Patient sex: M
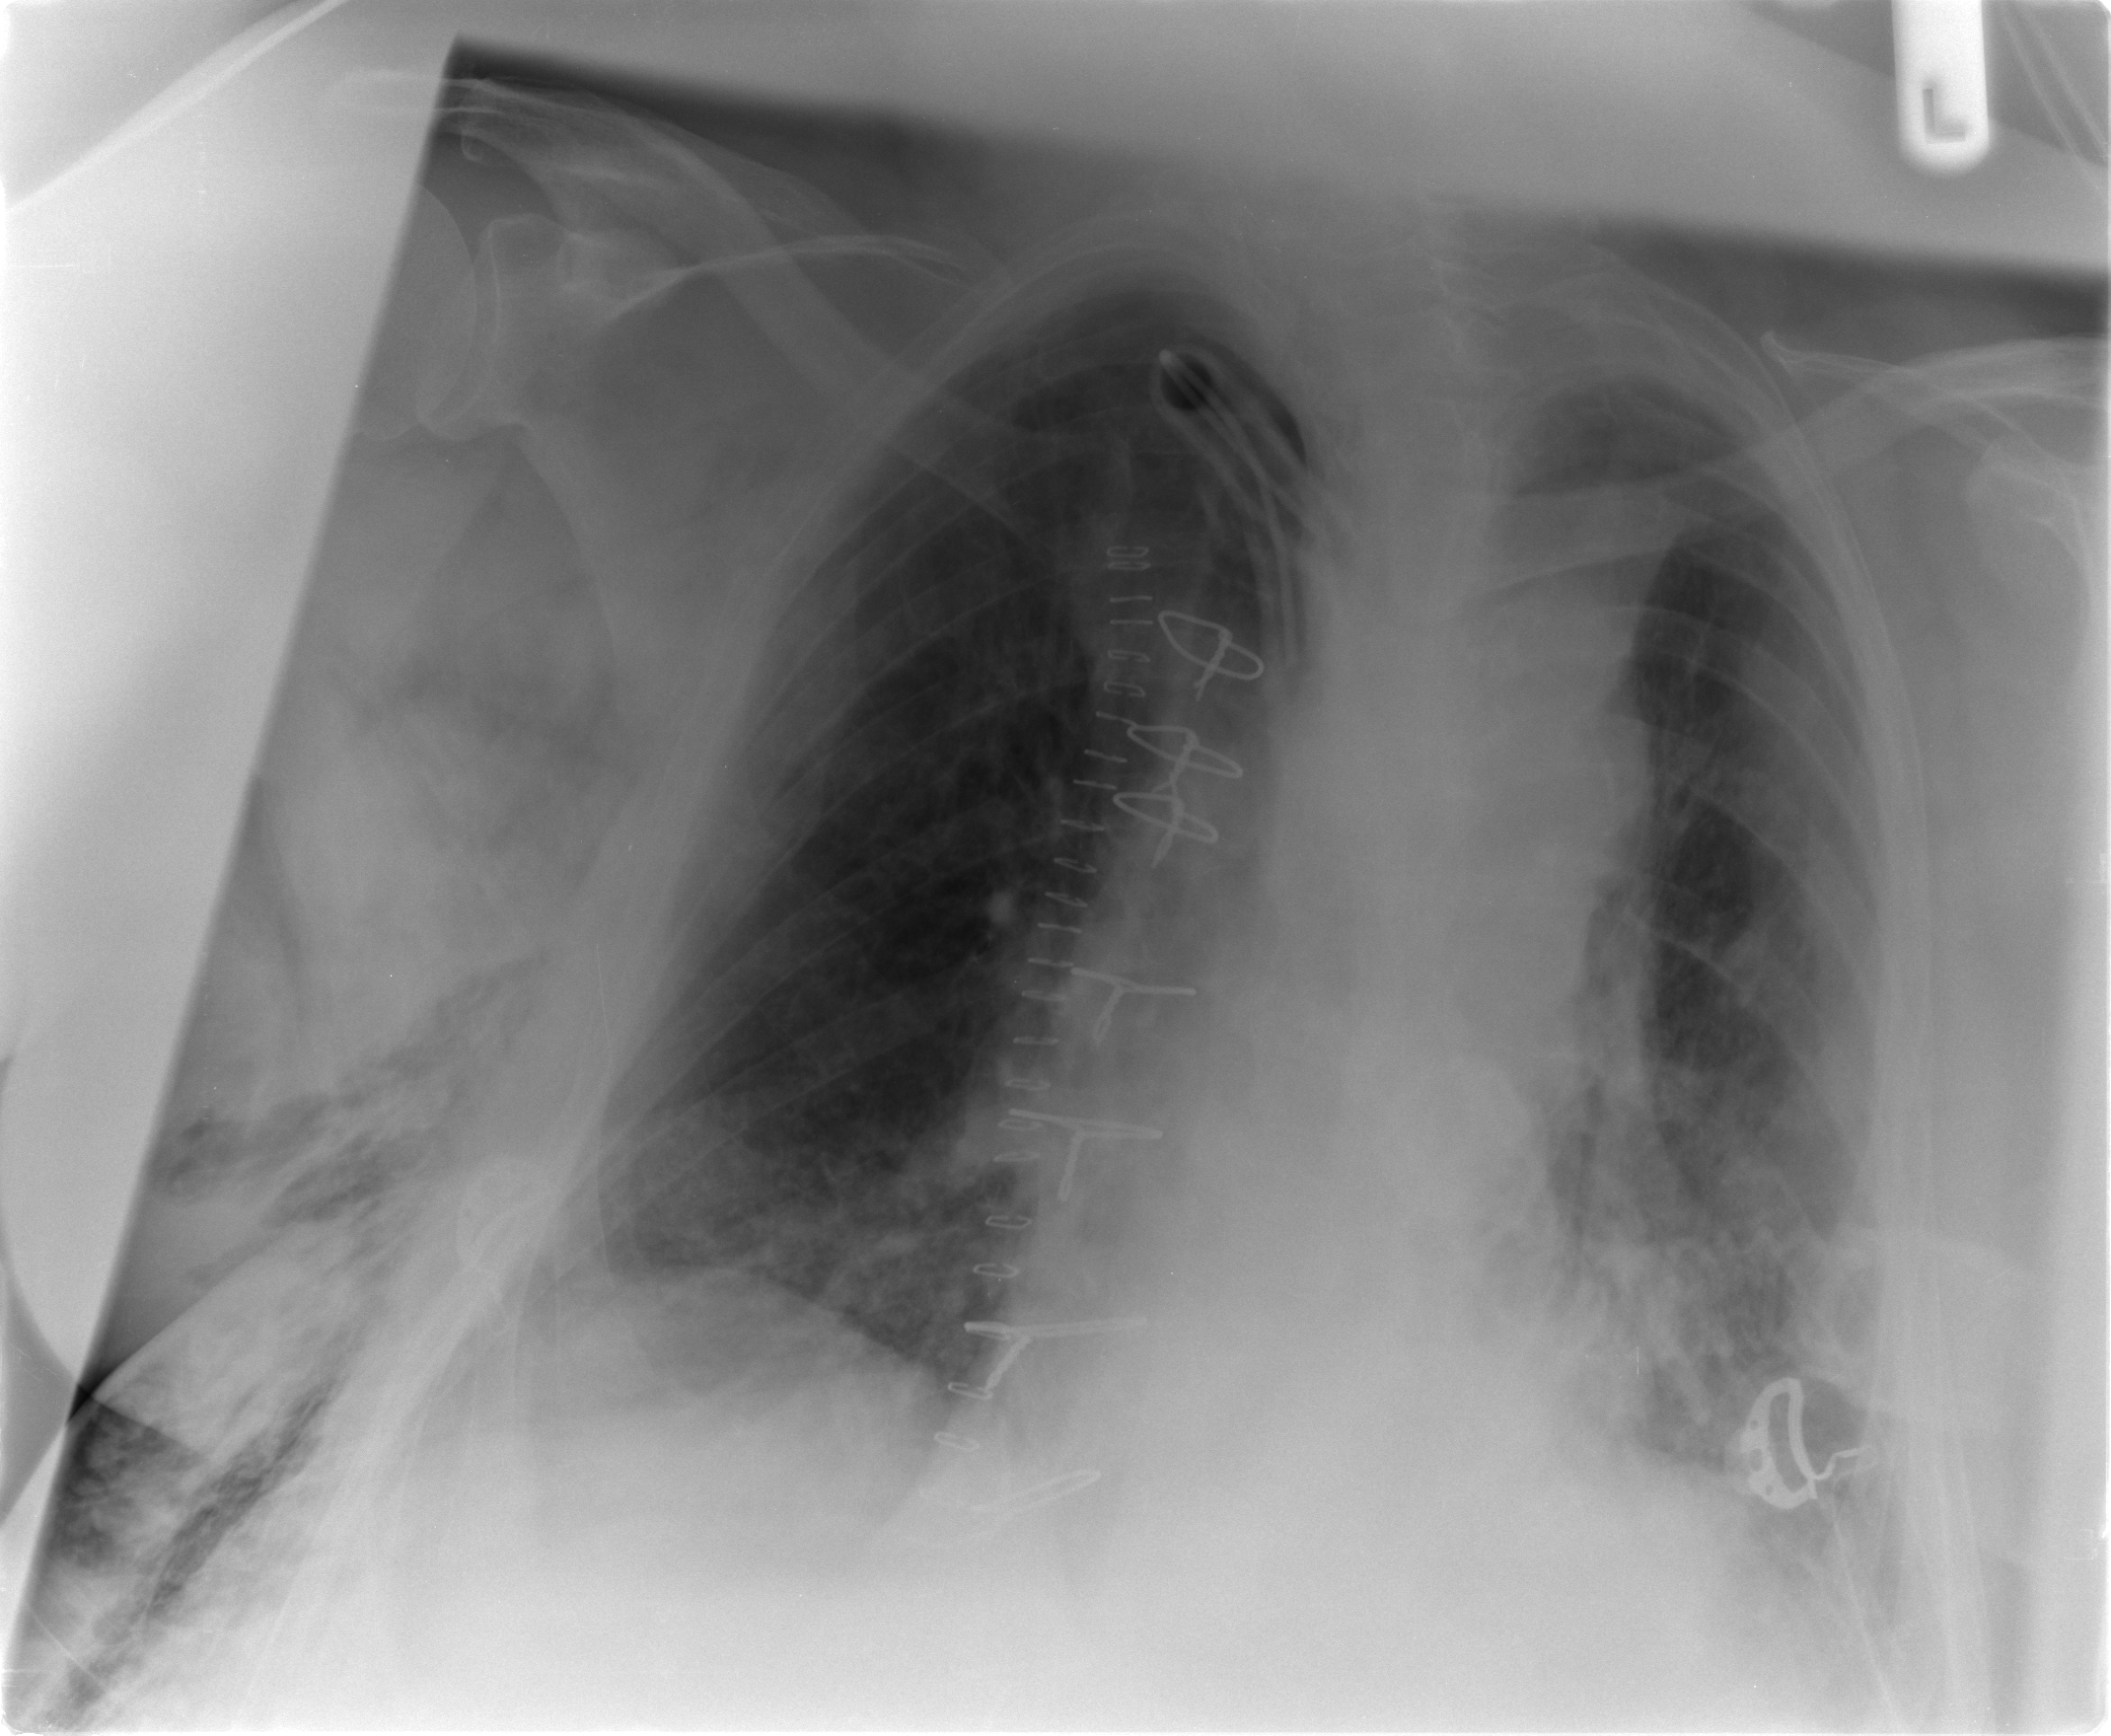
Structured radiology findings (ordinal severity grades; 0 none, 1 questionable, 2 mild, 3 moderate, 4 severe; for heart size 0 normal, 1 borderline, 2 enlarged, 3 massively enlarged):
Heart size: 0
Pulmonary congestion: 2
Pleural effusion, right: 2
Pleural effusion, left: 2
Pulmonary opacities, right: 0
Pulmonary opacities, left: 1
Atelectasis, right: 2
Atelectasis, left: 2